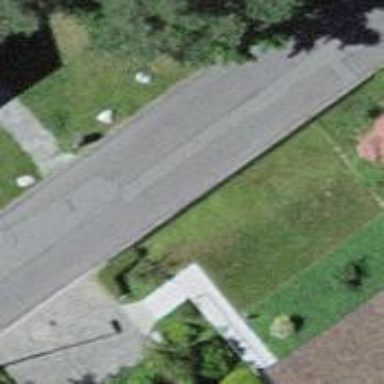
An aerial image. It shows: Footway made of paving stones.